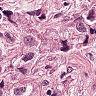
Metastatic tissue present: yes